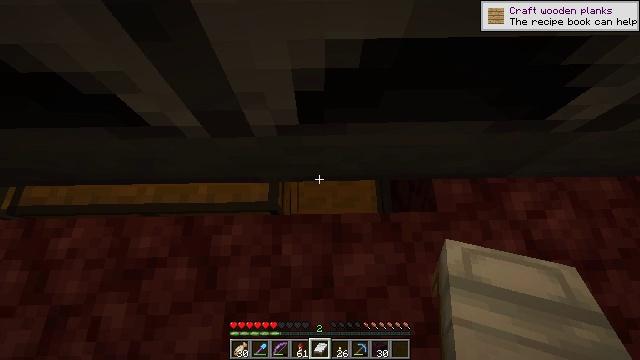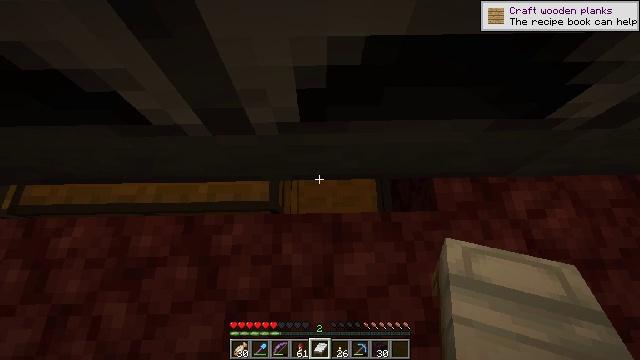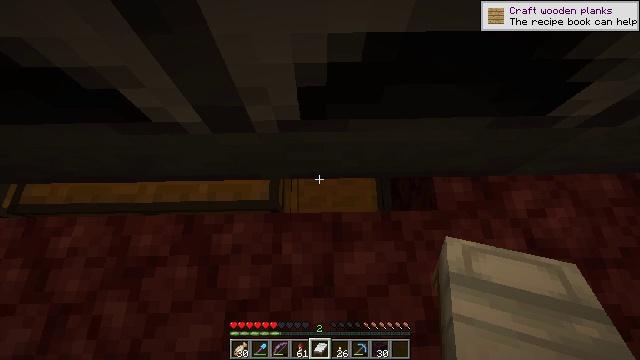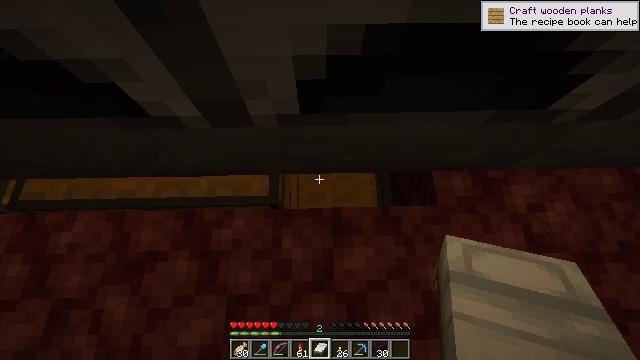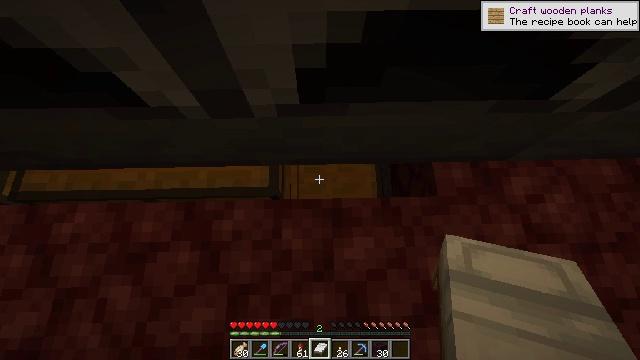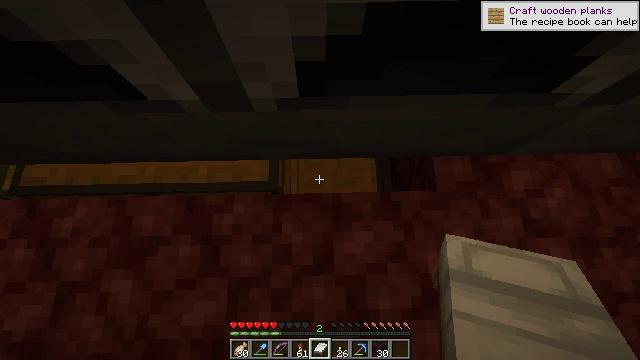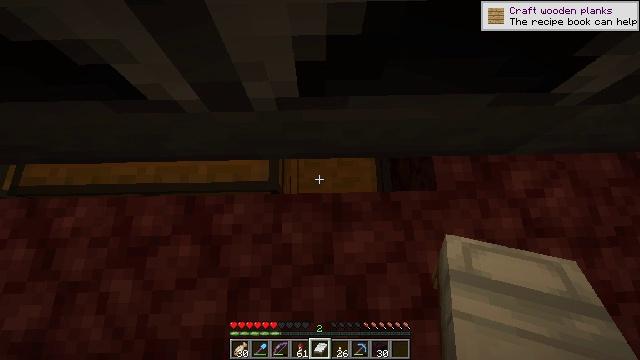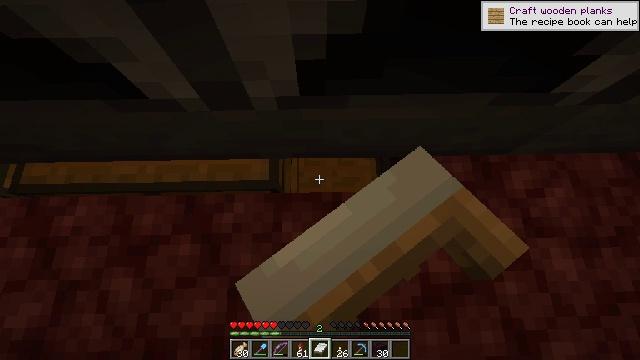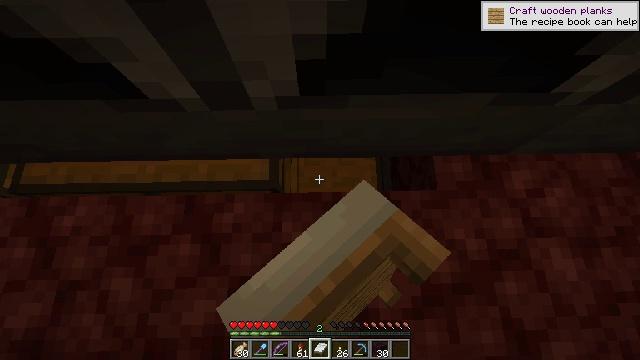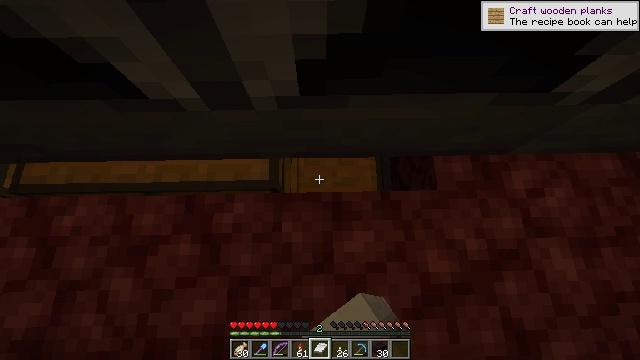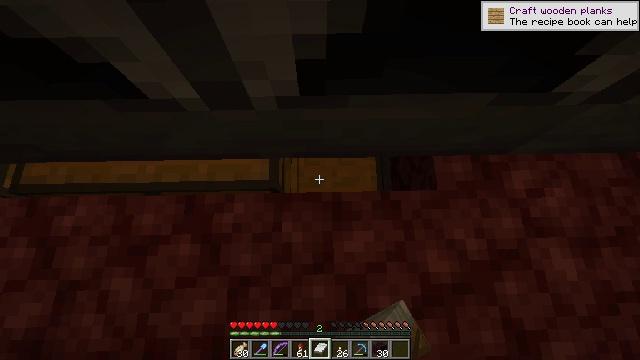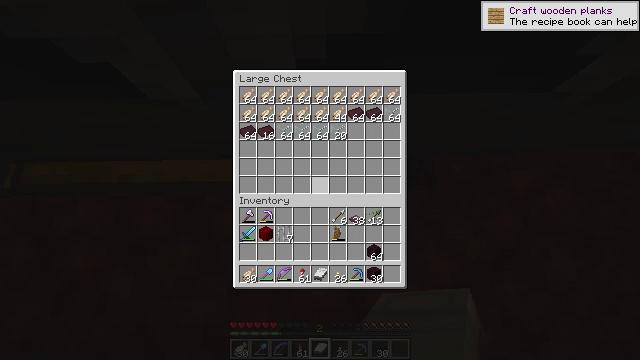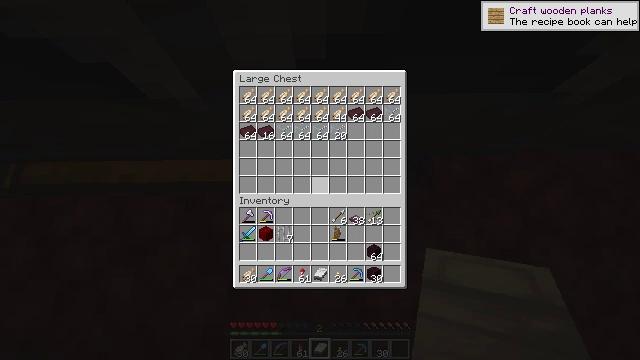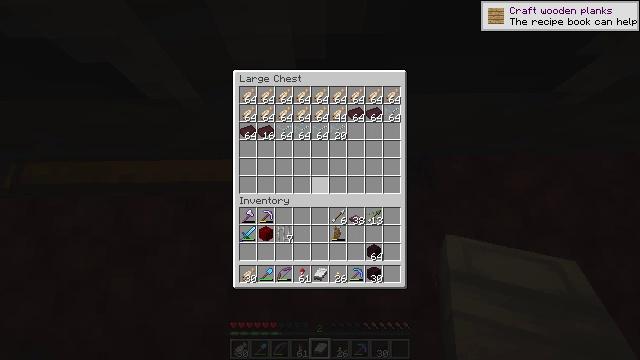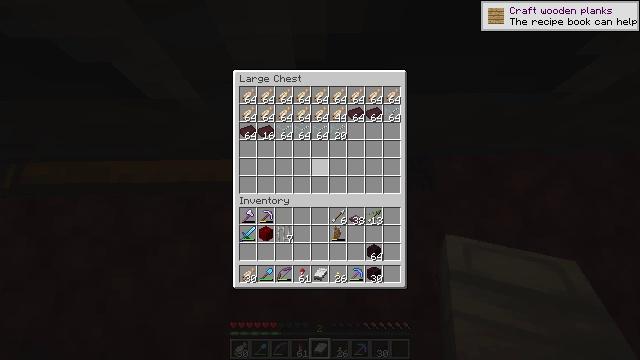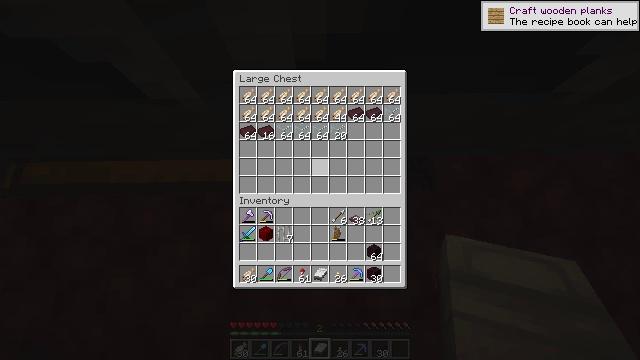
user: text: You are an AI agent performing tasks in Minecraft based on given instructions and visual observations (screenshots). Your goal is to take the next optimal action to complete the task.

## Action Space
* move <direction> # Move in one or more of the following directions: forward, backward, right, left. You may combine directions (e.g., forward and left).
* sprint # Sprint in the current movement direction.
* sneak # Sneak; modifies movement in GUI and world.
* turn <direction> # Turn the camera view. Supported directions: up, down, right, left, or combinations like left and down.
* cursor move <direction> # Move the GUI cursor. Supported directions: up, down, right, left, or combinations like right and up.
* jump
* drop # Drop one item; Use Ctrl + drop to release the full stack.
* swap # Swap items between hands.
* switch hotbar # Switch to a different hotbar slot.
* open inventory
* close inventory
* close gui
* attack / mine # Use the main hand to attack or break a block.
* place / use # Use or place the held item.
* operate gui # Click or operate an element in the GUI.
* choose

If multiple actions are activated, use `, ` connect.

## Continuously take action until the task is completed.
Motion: motion action
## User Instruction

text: Smelt some nether bricks in a furnace.
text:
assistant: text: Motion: no_op
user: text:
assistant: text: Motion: no_op
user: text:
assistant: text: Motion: no_op
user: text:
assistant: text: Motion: turn down
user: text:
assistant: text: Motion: turn down
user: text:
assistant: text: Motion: use / place
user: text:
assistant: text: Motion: use / place
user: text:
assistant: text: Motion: use / place
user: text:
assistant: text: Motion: no_op
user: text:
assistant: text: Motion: no_op
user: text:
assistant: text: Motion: open gui
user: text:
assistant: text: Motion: no_op
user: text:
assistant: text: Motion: no_op
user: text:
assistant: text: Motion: cursor move up
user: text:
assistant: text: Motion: cursor move up
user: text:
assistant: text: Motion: cursor move up
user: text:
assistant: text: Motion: cursor move up
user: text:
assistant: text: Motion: no_op
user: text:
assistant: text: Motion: cursor move right
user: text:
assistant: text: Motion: no_op
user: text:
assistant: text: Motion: no_op
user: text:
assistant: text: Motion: cursor move up
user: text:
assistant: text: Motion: cursor move right
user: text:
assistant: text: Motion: sneak
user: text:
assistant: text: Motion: sneak
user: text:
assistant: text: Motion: sneak
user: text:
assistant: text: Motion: sneak
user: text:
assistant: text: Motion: sneak
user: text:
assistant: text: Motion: sneak
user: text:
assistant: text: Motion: sneak, choose